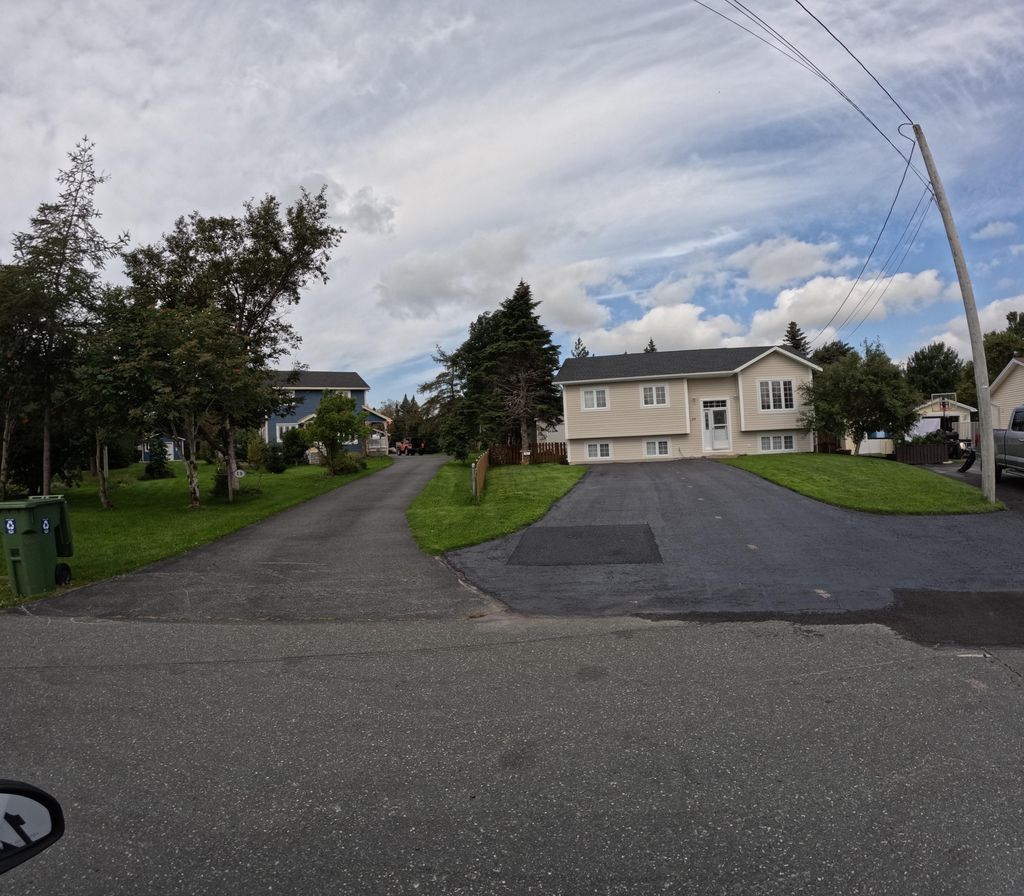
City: st_johns